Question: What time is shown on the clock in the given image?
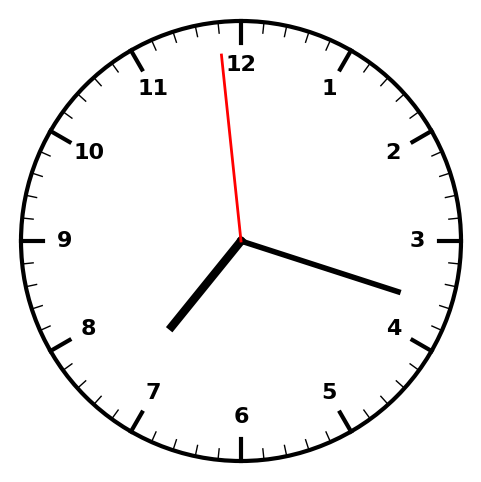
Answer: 07:17:59